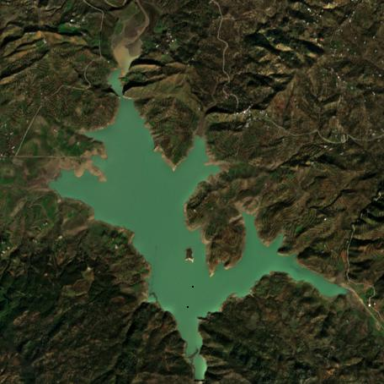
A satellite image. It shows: Reservoir of water.